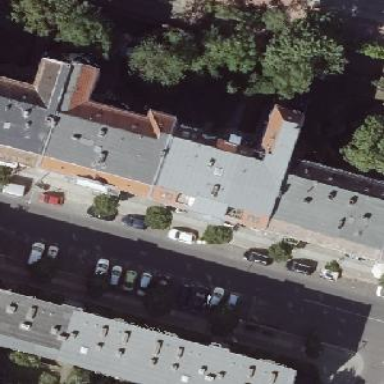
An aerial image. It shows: Apartments building with saltbox roof shape.